Aerial crown-view tile of a tropical tree (Barro Colorado Island, Panama), acquired 20250124:
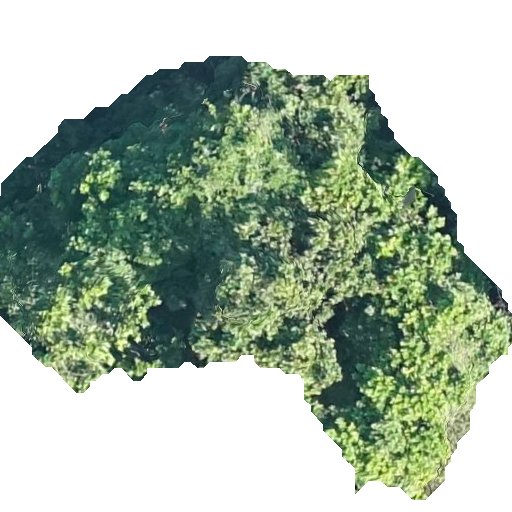
Species: Anacardium excelsum
GBIF accepted scientific name: Anacardium excelsum
Crown area: 209.497 m²